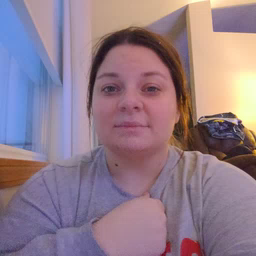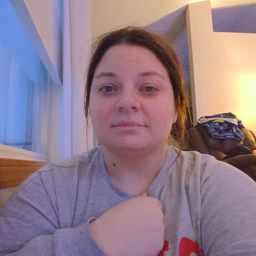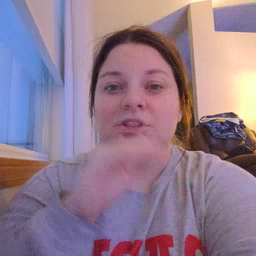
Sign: child